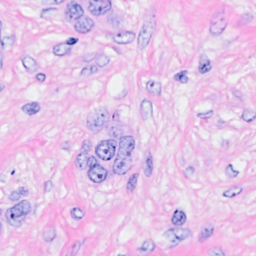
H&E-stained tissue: Breast